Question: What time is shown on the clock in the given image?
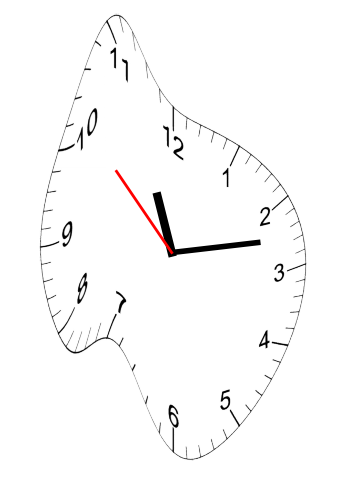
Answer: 11:12:52